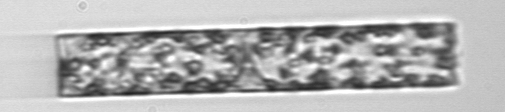
Label: Guinardia_flaccida